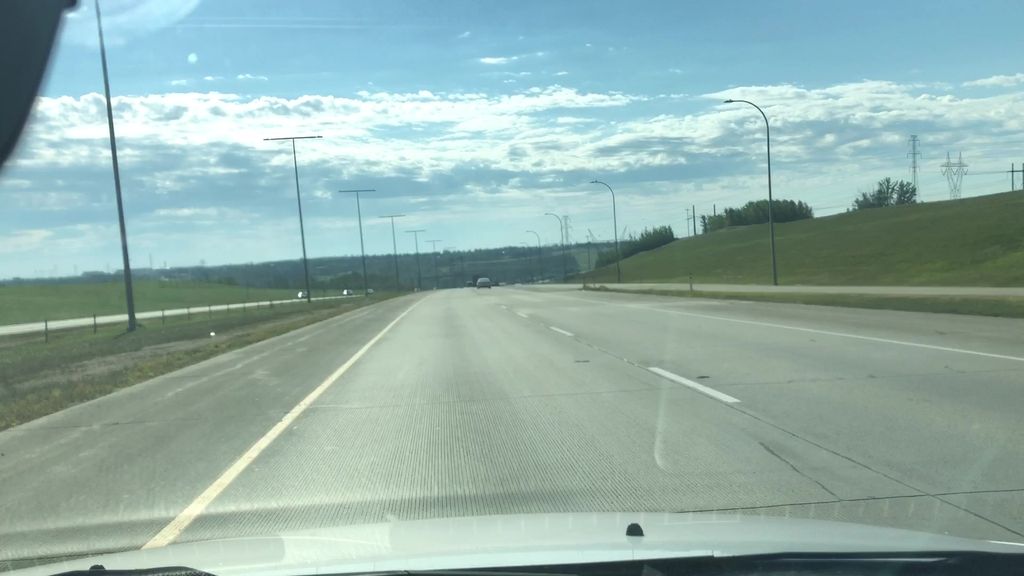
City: edmonton